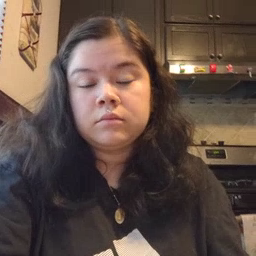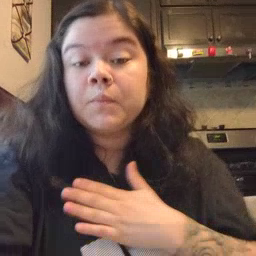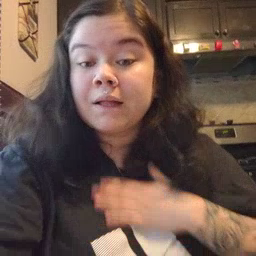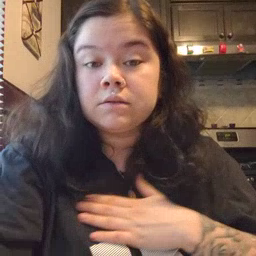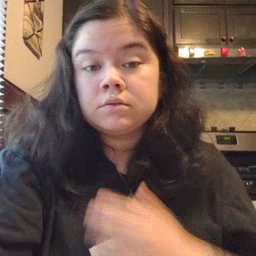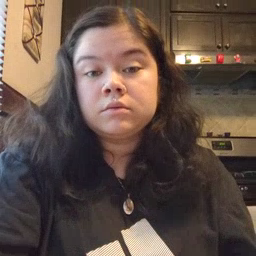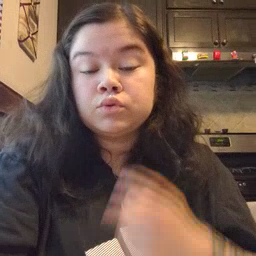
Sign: please